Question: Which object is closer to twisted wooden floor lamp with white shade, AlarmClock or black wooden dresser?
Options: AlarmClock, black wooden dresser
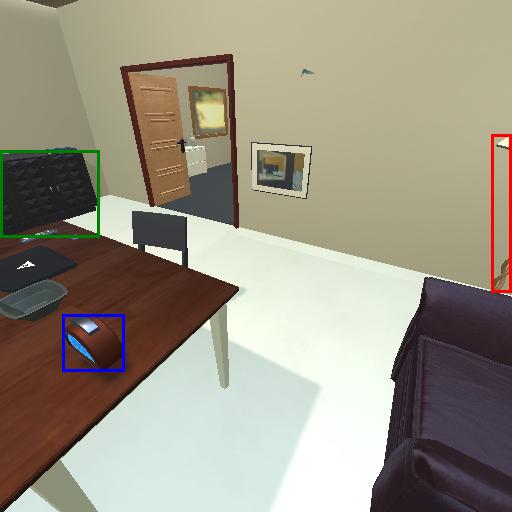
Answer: AlarmClock